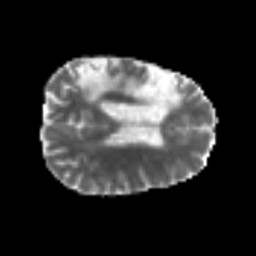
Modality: MD
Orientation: axial
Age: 56
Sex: male
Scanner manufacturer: siemens
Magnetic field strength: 3 T
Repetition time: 6.1 s
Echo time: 0.101 s